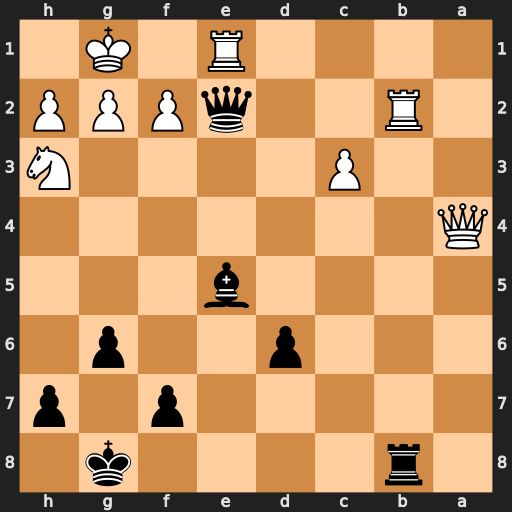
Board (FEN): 1r4k1/5p1p/3p2p1/4b3/Q7/2P4N/1R2qPPP/4R1K1
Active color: b
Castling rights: -
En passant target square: -
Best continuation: Qxe1#